Field crop: maize
Growth stage: 2
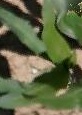
Species: maize